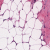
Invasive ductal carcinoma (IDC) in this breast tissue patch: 0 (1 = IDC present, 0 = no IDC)